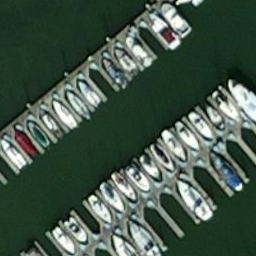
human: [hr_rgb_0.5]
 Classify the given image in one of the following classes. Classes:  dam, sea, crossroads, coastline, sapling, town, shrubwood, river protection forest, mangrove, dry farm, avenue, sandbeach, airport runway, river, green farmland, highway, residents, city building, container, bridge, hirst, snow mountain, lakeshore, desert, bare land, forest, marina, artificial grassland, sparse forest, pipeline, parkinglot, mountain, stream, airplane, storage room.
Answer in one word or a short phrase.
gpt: marina